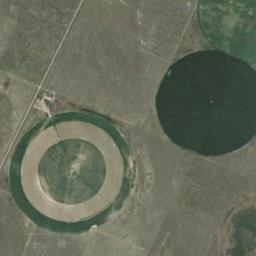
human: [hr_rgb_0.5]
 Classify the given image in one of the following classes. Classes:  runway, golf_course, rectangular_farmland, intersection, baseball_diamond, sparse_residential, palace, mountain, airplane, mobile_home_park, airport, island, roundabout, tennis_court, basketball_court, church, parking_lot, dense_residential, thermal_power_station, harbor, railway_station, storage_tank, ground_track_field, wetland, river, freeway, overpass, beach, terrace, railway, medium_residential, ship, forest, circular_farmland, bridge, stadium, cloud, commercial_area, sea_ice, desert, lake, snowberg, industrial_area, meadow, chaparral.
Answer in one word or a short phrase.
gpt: circular_farmland